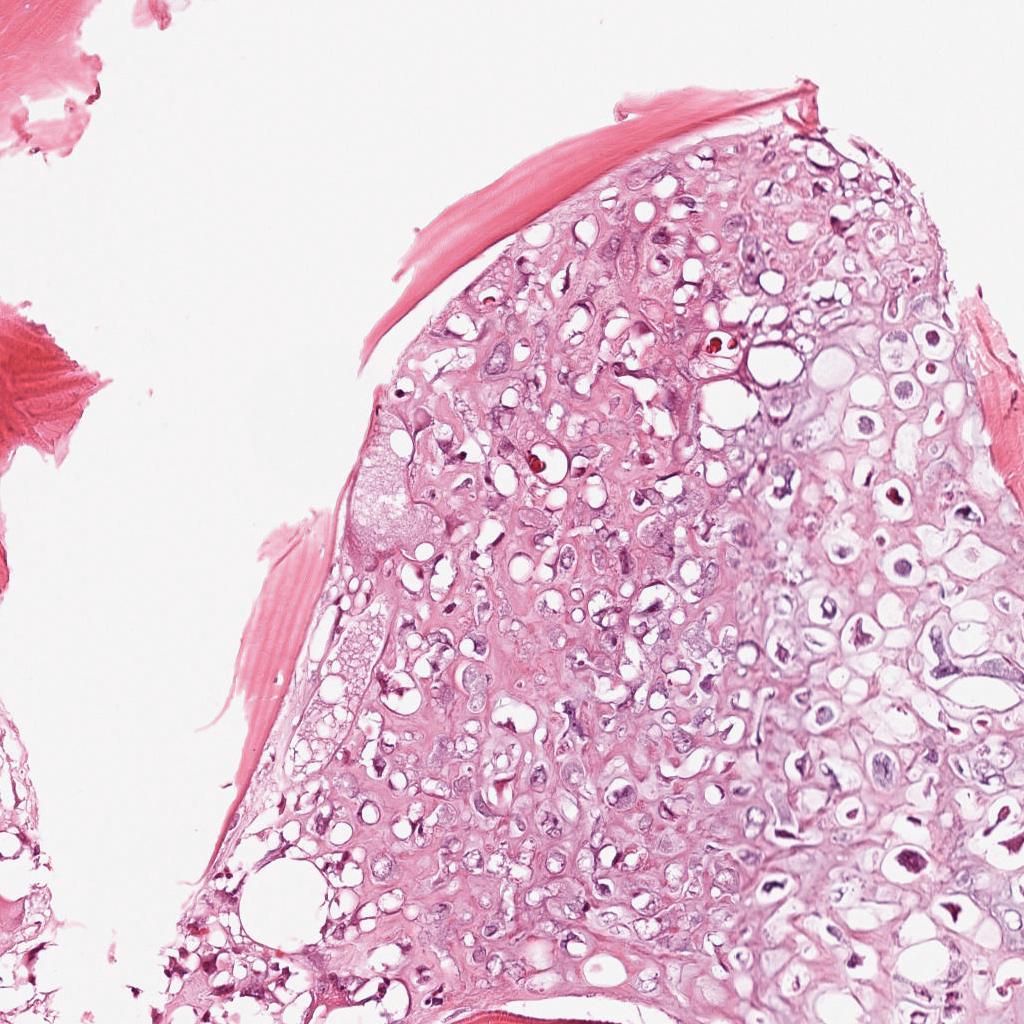
Label: Viable